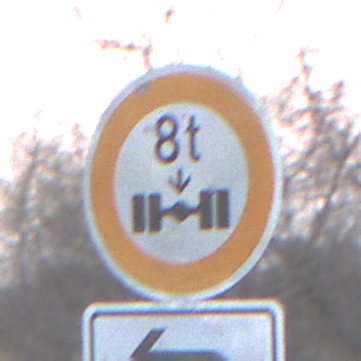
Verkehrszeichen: TatsaechlicheAchslast
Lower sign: RichtungsangabeDurchPfeile2
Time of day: SunriseSunset
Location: Outdoor (Nature)
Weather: Clear
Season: NotSpecified
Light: Natural